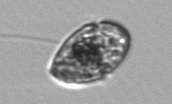
Label: Gyrodinium